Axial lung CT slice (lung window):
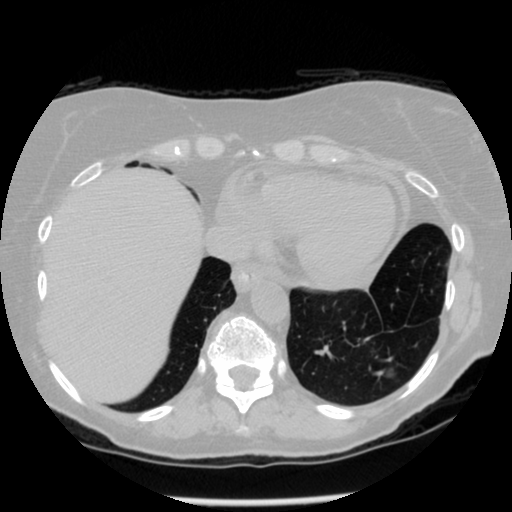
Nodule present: yes
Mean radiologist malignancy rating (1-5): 3